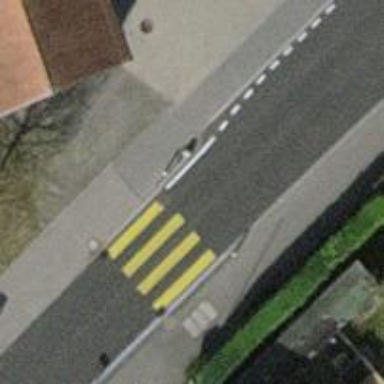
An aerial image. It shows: Uncontrolled zebra crossing on the road.